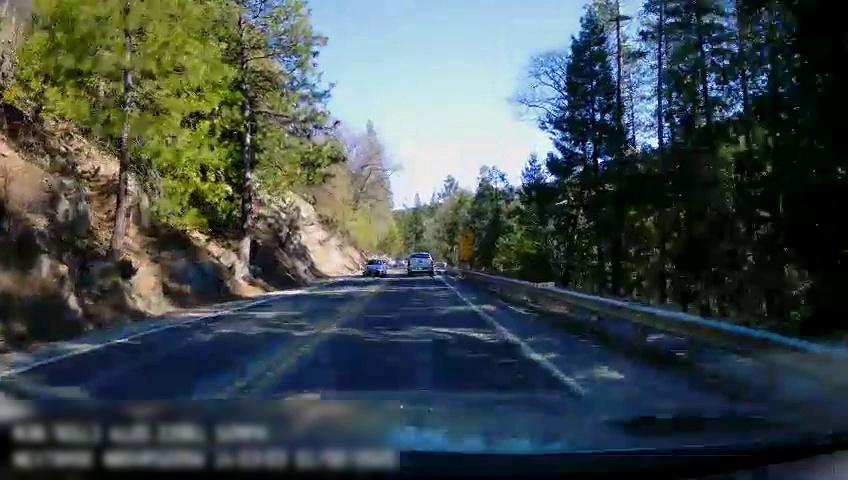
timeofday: Day
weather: Sunny
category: Drivable Space
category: Vehicles | Car
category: Vehicles | Truck
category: Lanes | Opposite Lane
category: Lanes | Opposite Lane
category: Lanes | Current Lane
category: Lanes | Current Lane
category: Traffic | Signs
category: Traffic | Signs